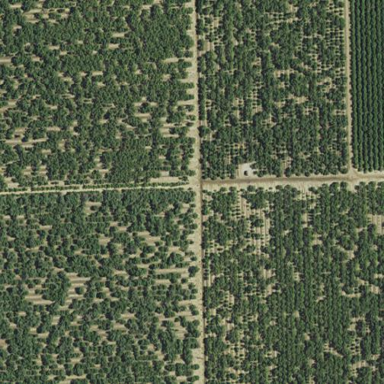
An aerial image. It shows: Almond orchard with rows of almond trees.